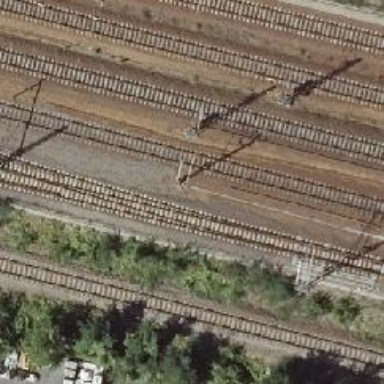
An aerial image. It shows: Railway milestone with catenary mast.